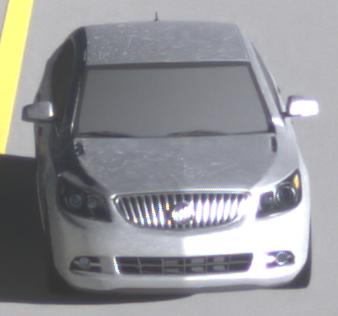
Make: Buick
Model: LaCrosse
Detailed model: Gen. 2
Model produced from: 2009
Model produced until: 2016
Doors: 4
Color: white
Road condition: dry road
Daytime: morning or afternoon
Contrast: high contrast